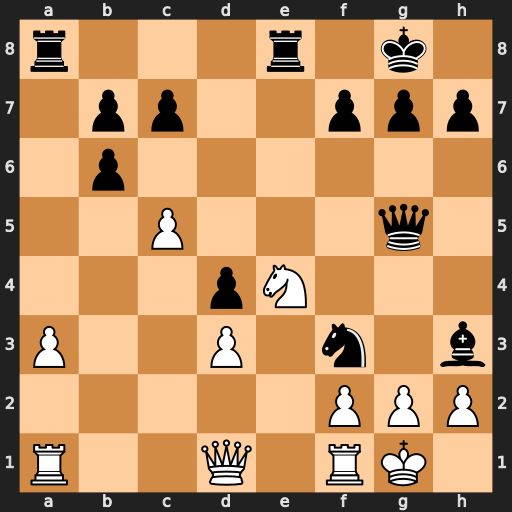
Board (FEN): r3r1k1/1pp2ppp/1p6/2P3q1/3pN3/P2P1n1b/5PPP/R2Q1RK1
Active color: w
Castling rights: -
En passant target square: -
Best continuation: Qxf3 Qxg2+ Qxg2 Bxg2 Kxg2